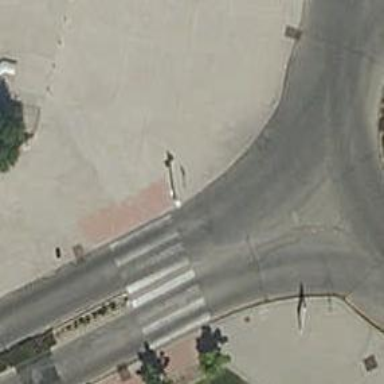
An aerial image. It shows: Crossing on the road.